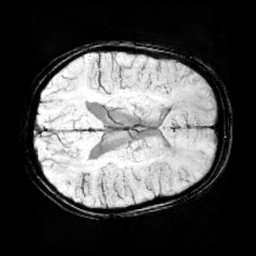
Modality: minIP
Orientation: axial
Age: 12
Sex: female
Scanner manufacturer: siemens
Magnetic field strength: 3 T
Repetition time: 0.027 s
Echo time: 0.02 s